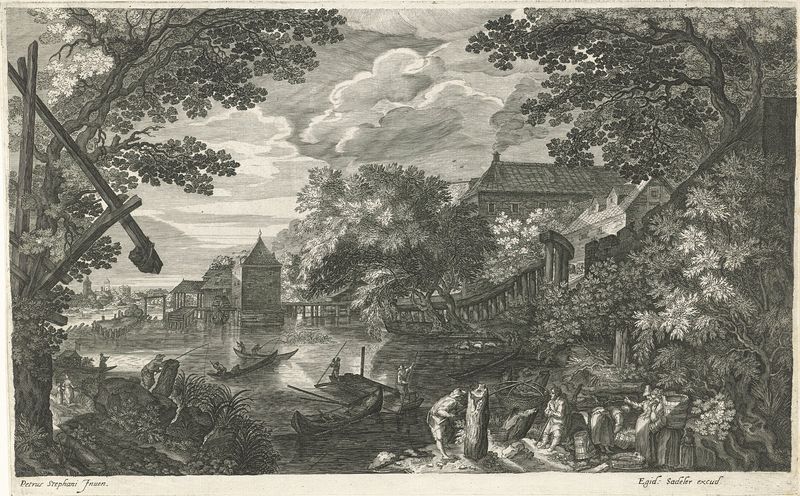
Titel: Rivierlandschap met vissers en werklui
Künstler: Aegidius Sadeler
Standort: Amsterdam
Institution: Rijksmuseum
Schlagwörter: village, bateaux, foret, peinture, ville, port, dessin, arbres, gens, peche, barques, noir et blanc, hommes, troncs, moulin, quai, noir et blan, humains, tonneaux